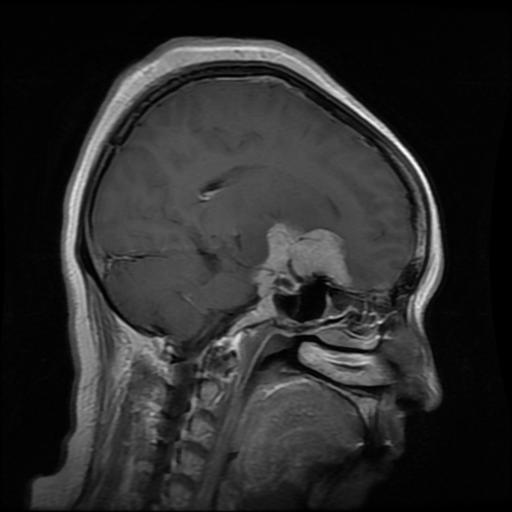
Label: meningioma